Question: I am using this <URL> to make forecast icons, and while I try to combine between the icons to animate them using CSS3, I tried to hide the sun using the cloud, but I need to fill the cloud with color, is that possible with CSS, or I need to it put as SVG or in Canvas?
Here is the picture:

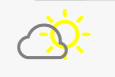
Answer: It's not possible to do this in CSS if the font doesn't contain a solid cloud image.
It is possible to do this with an SVG image. Fortunately, the font download contains a number of examples and the SVG version of the font, so maybe you can extract the image from there and modify it to your needs.
Actually, since all you need is a white background between the cloud and the sun, you might get away with using one or two CSS basic circle shapes, and use the font itself for the more detailed cloud and sun shapes.